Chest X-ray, PA view. Patient: 31 years old, sex M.
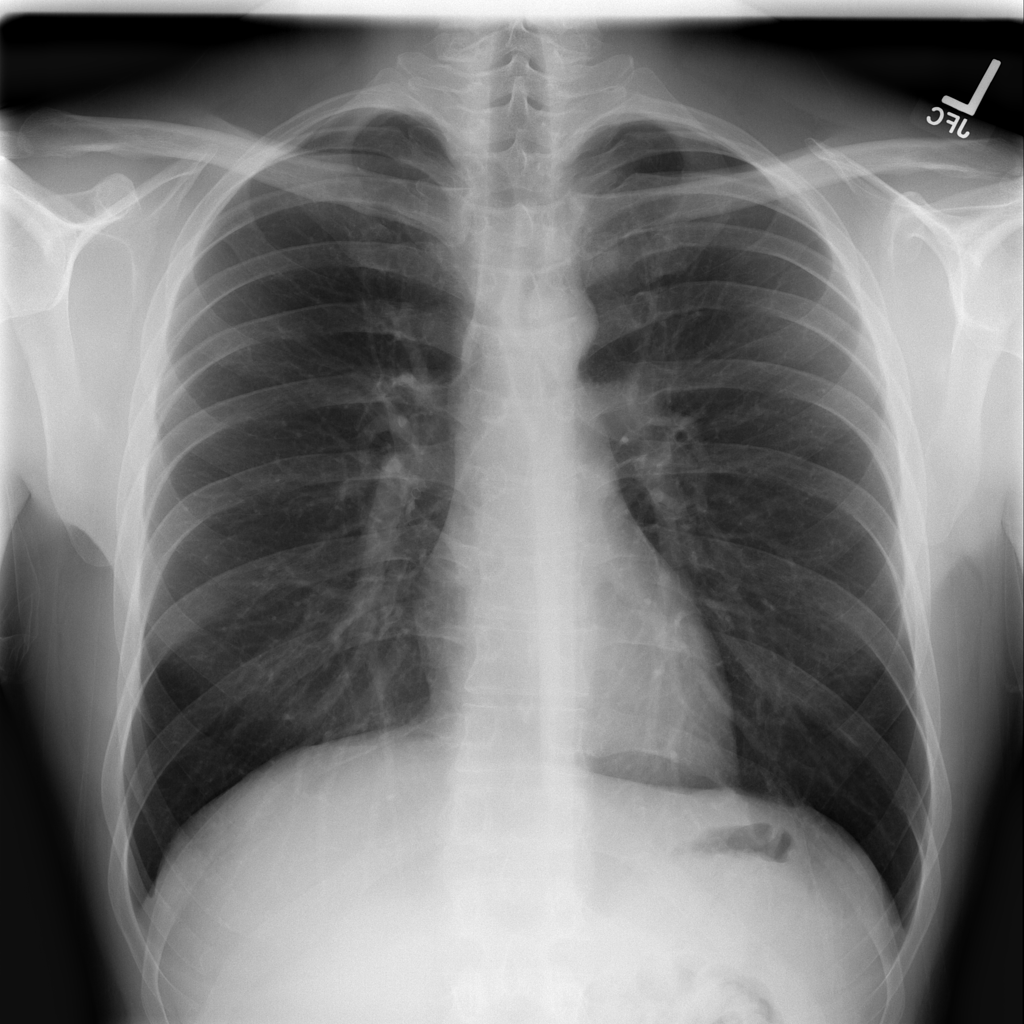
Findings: No Finding